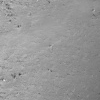
Atmospheric dust classification: not_dusty